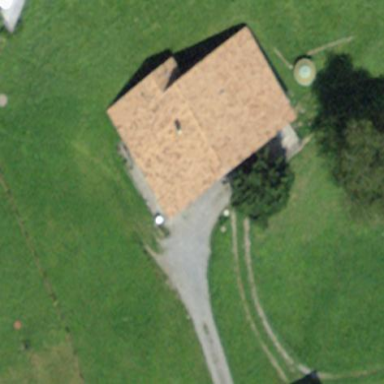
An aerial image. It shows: Farm building.